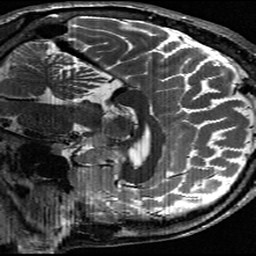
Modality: T2w
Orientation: sagittal
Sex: male